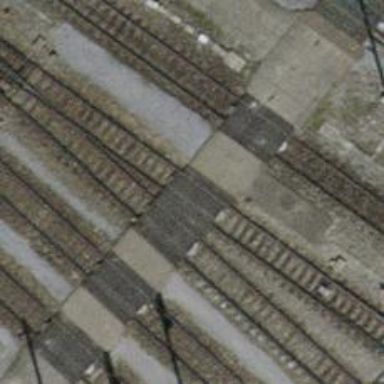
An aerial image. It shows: Railway level crossing.